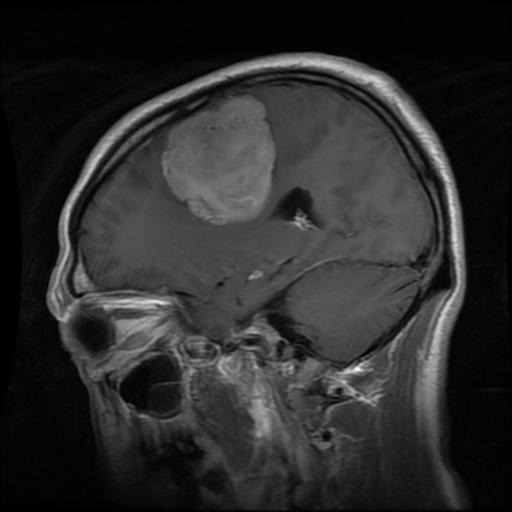
Label: meningioma